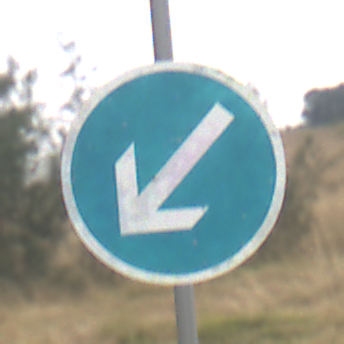
Verkehrszeichen: VorgeschriebeneVorbeifahrtLinks
Umgebung: Outdoor, Nature
Tageszeit: MorningAfternoon
Wetter: Overcast
Licht: Natural
Jahreszeit: NotSpecified
Kontrast: LowContrast